Question: Currently, my application architecture flows like this:
>
For the time being, this kind of architecture works; mainly because I've only been needing one kind of DAO at the moment. But as the requirement grows, I'd need to expand to multiple DAOs, each with their own implementation on how to get the data.
Here's an illustration to my case:

The main headache comes from 'FooCloudDao' which loads data from an API. This API needs some kind of authentication method - a string token that was stored during login (say, a 'Session' object - yes, this too has its own DAO).
It's tempting to just pass a 'Session' instance through 'FooDaoFactory', just in case there's no connection, but it seems hackish and counter-intuitive. The next thing I could imagine is to access 'SessionDAOFactory' from within 'FooDaoFactory' to gain instance of a 'Session' (and then pass that when I need a 'FooCloudDAO' instance).
But as I said, I'm not sure whether or not I could do a thing like this - well, may be I , but is it this the correct way of doing it?
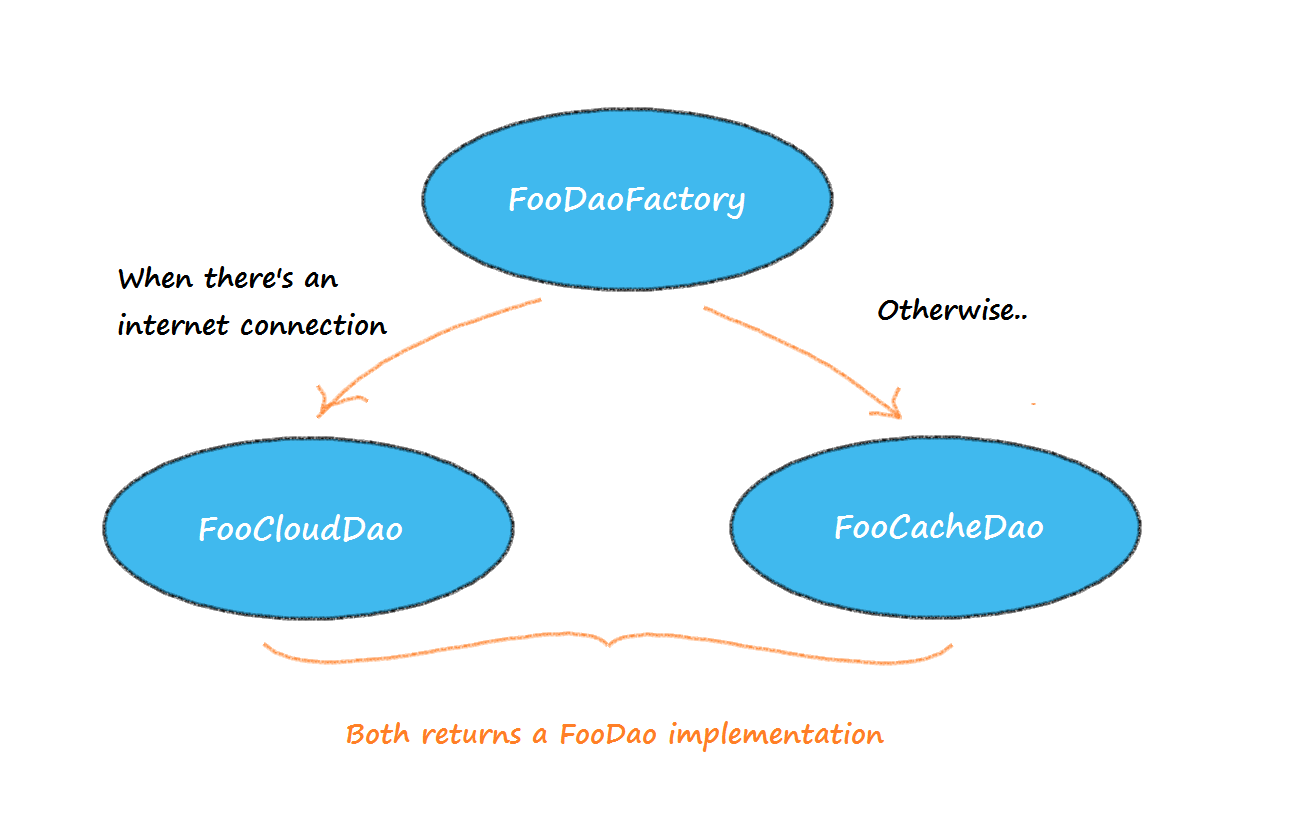
Answer: I presume your problem is actually that 'FooCloudDao' has different "dependencies" than other components, and you want to avoid passing the dependencies through every class on the way.
Altough there are quite some design patterns which would kind of solve your problem, I would suggesting taking a look on principles and frameworks. What you would do with this is:
>
1. You would create an interface for what your FooCloudDao needs, for example:
'''
interface ApiTokenProvider {
string GetToken();
}
'''
>
1. You would create and implementation of that interface which would get it from the session or wherever that thing comes from:
'''
class SessionBasedApiTokenPrivider implements ApiTokenProvider {
public string GetToken() {
// get it from the session here
}
}
'''
>
1. The defined class above would need to be registered with IoC container of your choice as the implementation of ApiTokenProvider interface (so that whoever asks for ApiTokenProvider will be decoupled from the actual implementation -> the container would give him the proper implementation).
2. You would have something called constructor injection on your FooCloudDao class (this is later used by the container to "inject" your dependency):
'''
public FooCloudDao(ApiTokenProvider tokenProvider) {
// store the provider so that the class can use it later where needed
}
'''
>
1. Your FooDaoFactory would use the IoC container to resolve the FooCloudDao with all its dependencies (so you would not instantiate the FooCloudDao with new)
---
When following these steps you will make sure that:
- 'FooDaoFactory'- 'FooCloudDao'-
Note on the session: if you encounter the problem of getting the session in the 'SessionBasedApiTokenProvider', most of the time the session itself is also registered with the IoC controller, and injected where needed.